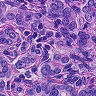
Metastatic tissue present: yes